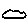
Label: cloud